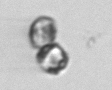
Label: Thalassiosira_sp_aff_mala